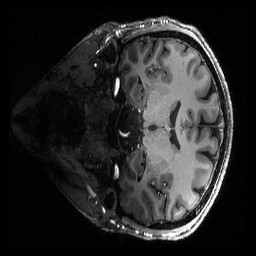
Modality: T1w
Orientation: coronal
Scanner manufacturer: siemens
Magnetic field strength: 6.98 T
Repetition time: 2.5 s
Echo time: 0.00292 s